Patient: sex F, age 65
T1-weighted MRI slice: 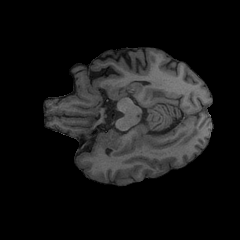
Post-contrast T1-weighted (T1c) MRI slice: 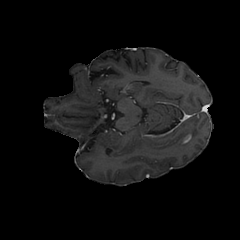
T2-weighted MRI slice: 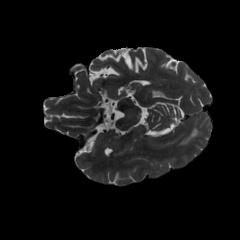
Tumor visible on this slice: yes
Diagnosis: Glioblastoma, IDH-wildtype
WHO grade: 4